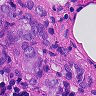
Metastatic tissue present: yes